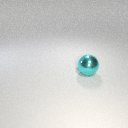
large cyan metal sphere